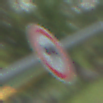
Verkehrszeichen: VerbotViehtrieb
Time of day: MorningAfternoon
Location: Outdoor (Nature)
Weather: PartlyCloudy
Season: NotSpecified
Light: Natural